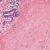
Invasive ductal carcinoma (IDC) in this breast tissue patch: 0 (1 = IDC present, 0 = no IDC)